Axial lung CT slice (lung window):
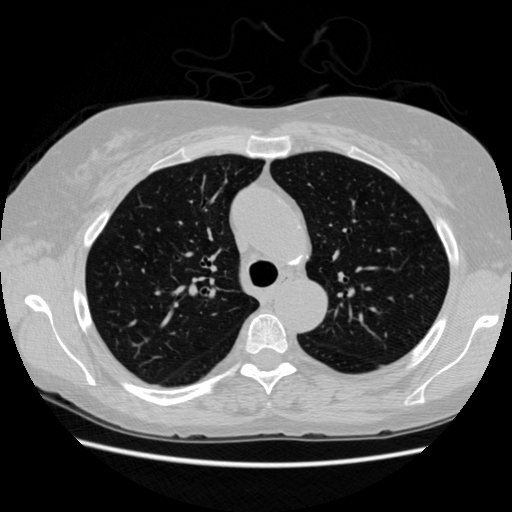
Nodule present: no